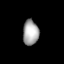
Tissue: lung
Cell type: Endothelial cells
Senescence score: 0.5743
Nuclear area (px): 383
Mean DAPI intensity: 169.313